Question: I wrote this code in order to get the lines of the mean and the median on the frequency plot:
'''
library(descr)
freq(loc_data$VAR1)
me<-mean(loc_data$VAR1)
med<-median(loc_data$VAR1)
abline(v=me,col='blue',lwd=2)
abline(v=med,col='red',lwd=2)
text(10, 15, "mean", col = "blue")
text(1, 15, "median", col = "red")
'''

However, as you can see, the labels are located on the "0" line and I can't find a way to lift them to a higher location near the vertical lines. Any ideas?
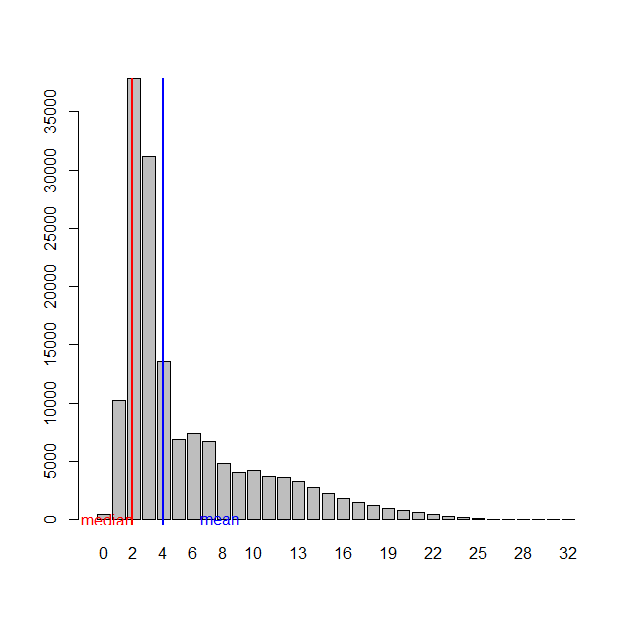
Answer: The following codes should do:
'text(10, 20000, "mean", col="blue")'
'text(1, 20000, "median", col="red")'
You have to pay attention to x and y-scales when you set coordinates for texts. There's an excellent ebook on R graphics called "R Fundamentals & Graphics".